Field crop: tomato
Growth stage: 1
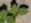
Species: solanum